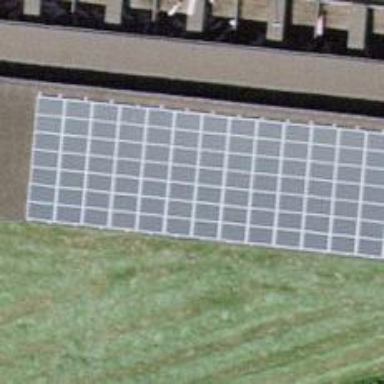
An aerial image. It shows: Solar power generator.